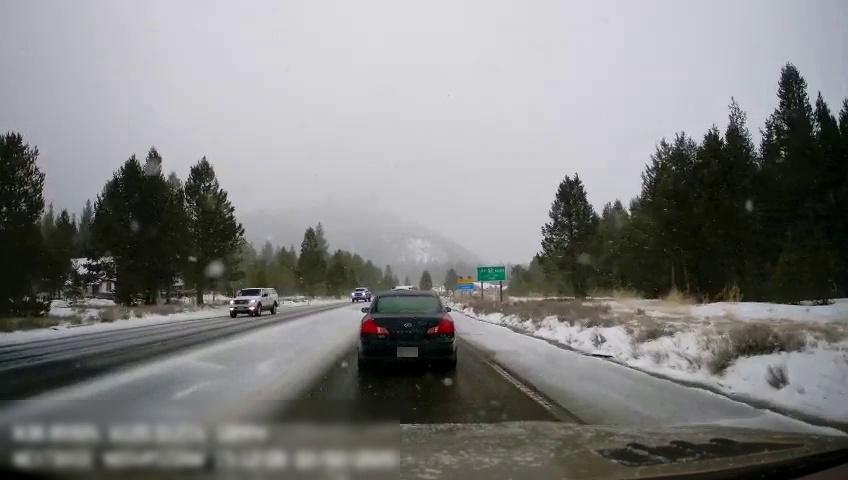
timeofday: Day
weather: Snowy
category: Drivable Space
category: Vehicles | SUV
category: Vehicles | Car
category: Vehicles | SUV
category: Vehicles | Truck
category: Lanes | Current Lane
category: Traffic | Signs
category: Traffic | Signs
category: Traffic | Signs